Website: crate-barrel
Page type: newsletter-management
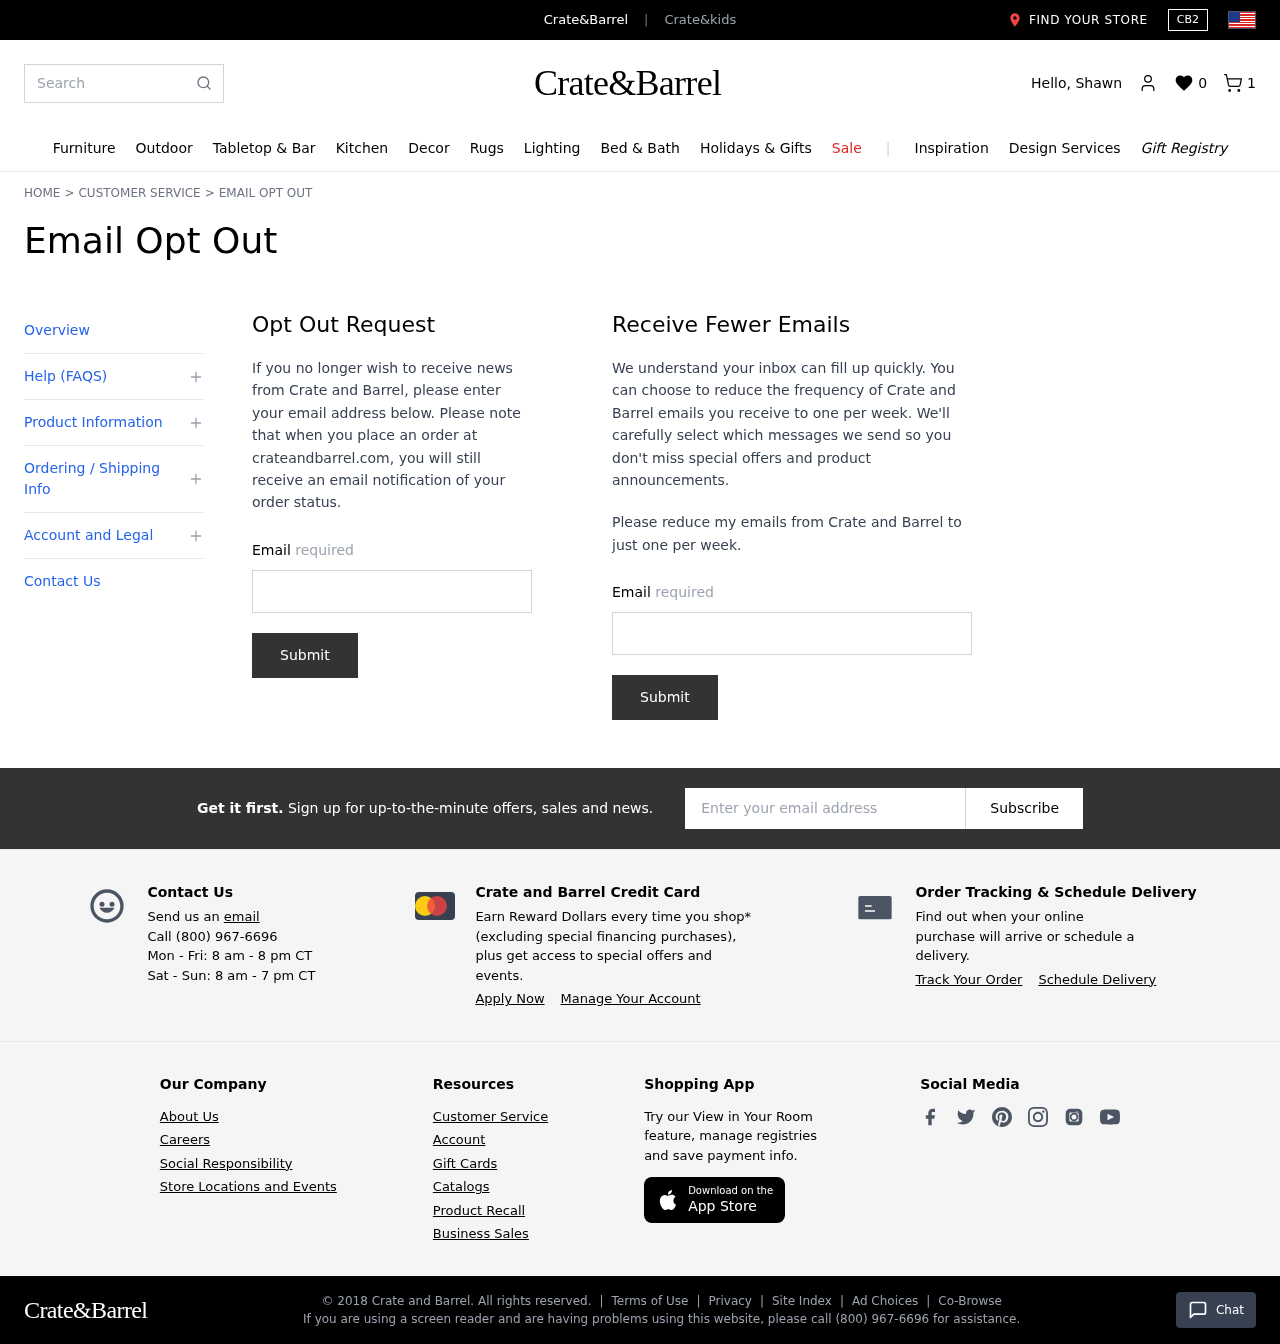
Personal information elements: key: PII_EMAIL
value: shawn_henry@hotmail.com
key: PII_EMAIL2
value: shawn_henry@hotmail.com
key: PII_EMAIL3
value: shawn_henry@hotmail.com
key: PII_FIRSTNAME
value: Shawn
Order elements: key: ORDER_NUM_ITEMS
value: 1
Search elements: key: HEADER_SEARCH
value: Search
Other elements: key: WISHLIST_COUNT
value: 0